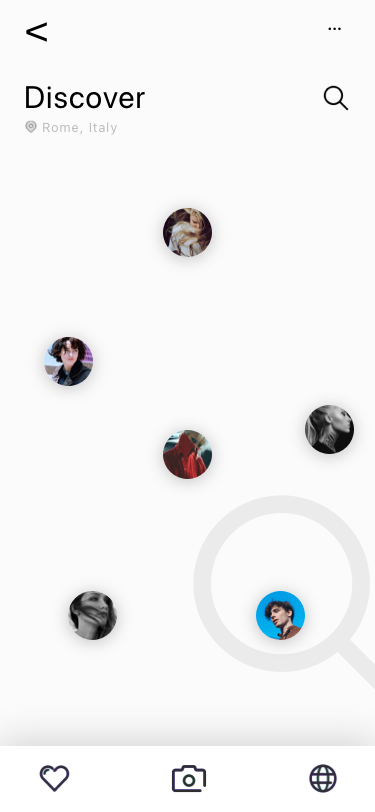
Text in this UI design:
…
<
Discover
Rome, Italy